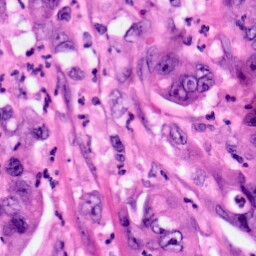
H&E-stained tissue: Pancreatic